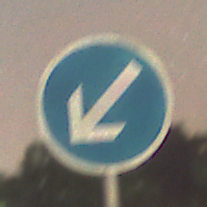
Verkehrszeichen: VorgeschriebeneVorbeifahrtLinks
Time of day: Night
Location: Outdoor (Suburban)
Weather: Clear
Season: NotSpecified
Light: Artificial